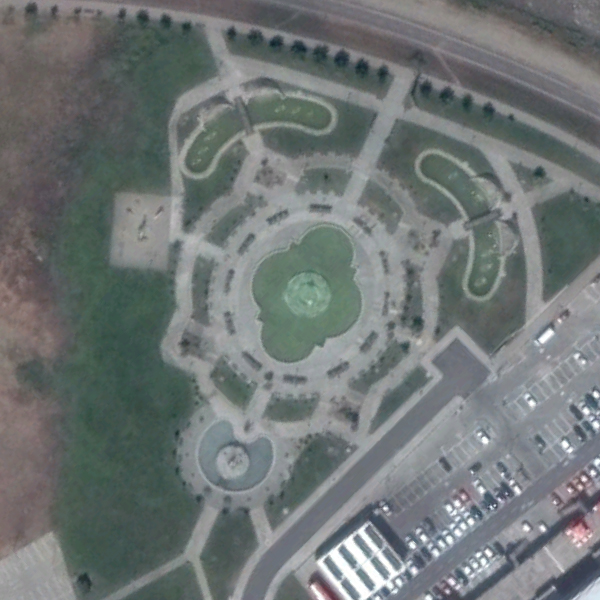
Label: Square